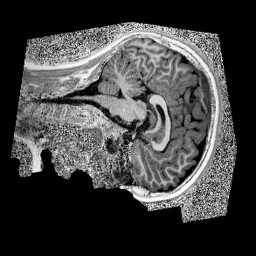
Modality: UNIT1
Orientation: sagittal
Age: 10
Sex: male
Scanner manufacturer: siemens
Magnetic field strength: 3 T
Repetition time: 4 s
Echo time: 0.00299 s